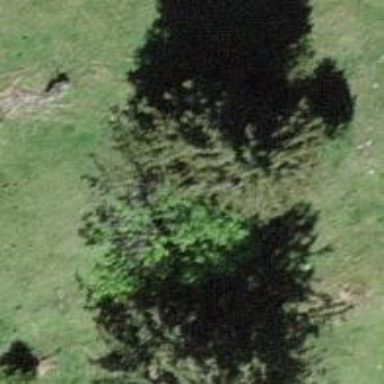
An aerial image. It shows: Needle-leaved tree in nature.